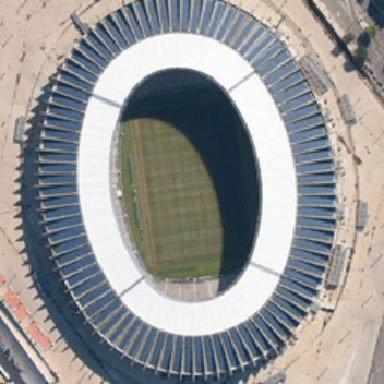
The oval stadium is close to several green trees and cars .